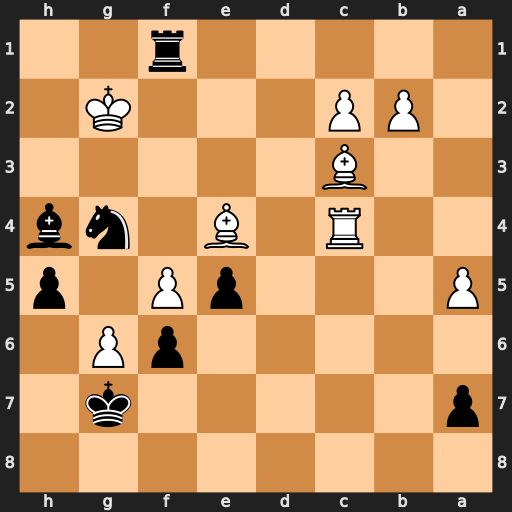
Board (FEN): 8/p5k1/5pP1/P3pP1p/2R1B1nb/2B5/1PP3K1/5r2
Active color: b
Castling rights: -
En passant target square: -
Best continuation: Ne3+ Kh3 Nxc4